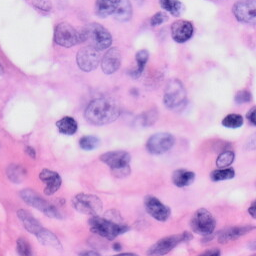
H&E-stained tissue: Skin